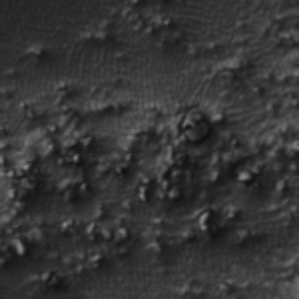
Label: frost